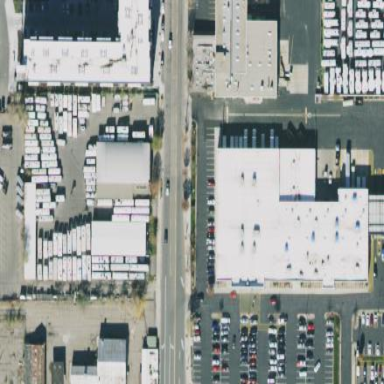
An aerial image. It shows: Retail building.